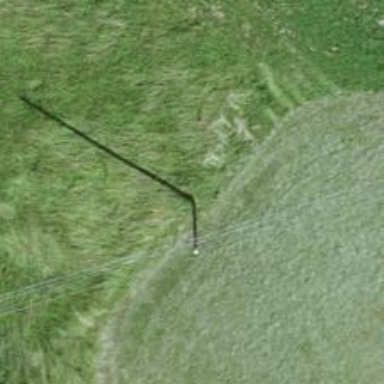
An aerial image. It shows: Power pole.